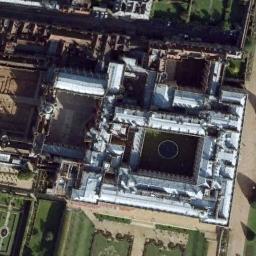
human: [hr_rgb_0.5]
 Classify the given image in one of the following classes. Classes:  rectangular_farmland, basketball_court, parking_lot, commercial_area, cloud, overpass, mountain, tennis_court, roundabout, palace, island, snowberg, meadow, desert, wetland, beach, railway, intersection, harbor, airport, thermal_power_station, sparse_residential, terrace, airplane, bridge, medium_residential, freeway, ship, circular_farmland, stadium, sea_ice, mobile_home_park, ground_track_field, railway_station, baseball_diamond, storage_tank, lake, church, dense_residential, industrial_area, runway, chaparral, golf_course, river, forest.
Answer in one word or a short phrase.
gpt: palace